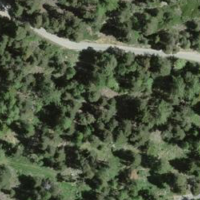
EUNIS habitat code: 43
Species observed at this site:
Parnassius apollo